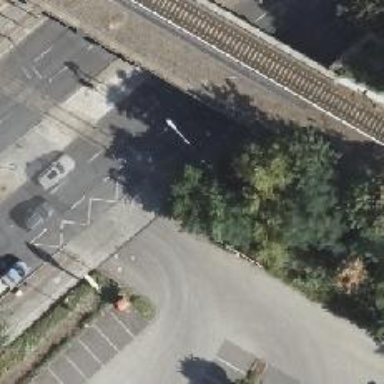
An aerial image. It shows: Abandoned railway with historical significance.